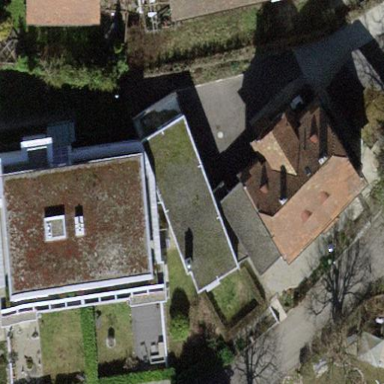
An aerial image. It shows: Building with flat roof that is dark gray in color.